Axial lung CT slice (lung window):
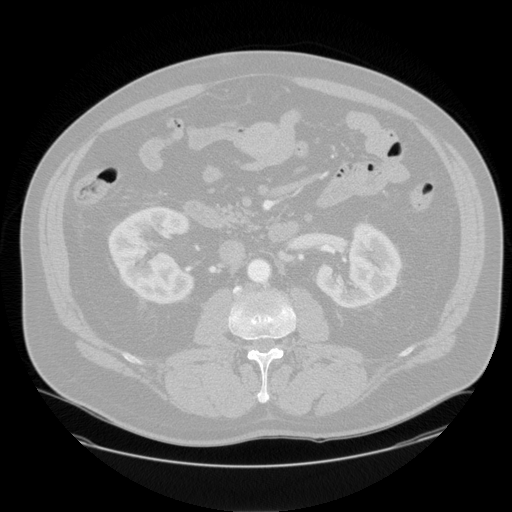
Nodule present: no